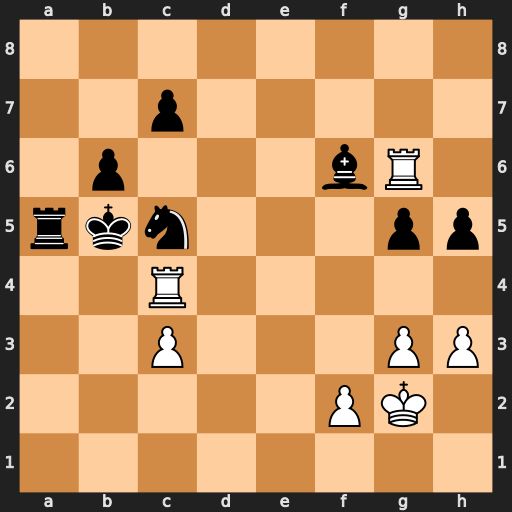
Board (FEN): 8/2p5/1p3bR1/rkn3pp/2R5/2P3PP/5PK1/8
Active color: w
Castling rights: -
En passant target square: -
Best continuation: Rb4+ Ka6 Rxf6